Question: I am trying to analyze the correlation between various factors using 'ggplot2'. How do I get rid of the diagonal values that have a correlation value of 1?
Here's the code:
'''
data(attitude)
library(ggplot2)
library(reshape2)
M = cor(attitude,use="pairwise.complete.obs")
M = round(M,4)
M[lower.tri(M)] <- NA
dat2 <- melt(M, id.var = rownames(M)[1])
ggplot(dat2, aes(as.factor(Var1), Var2, group=Var2)) + geom_tile(aes(fill = value)) +
geom_text(aes(fill = dat2$value, label = round(dat2$value, 1))) +
scale_fill_gradient(low = "yellow", high = "#D6604D", space = "Lab",
na.value = "grey50")
'''
Here's the plot and my goal is to get rid of the diagonal values.

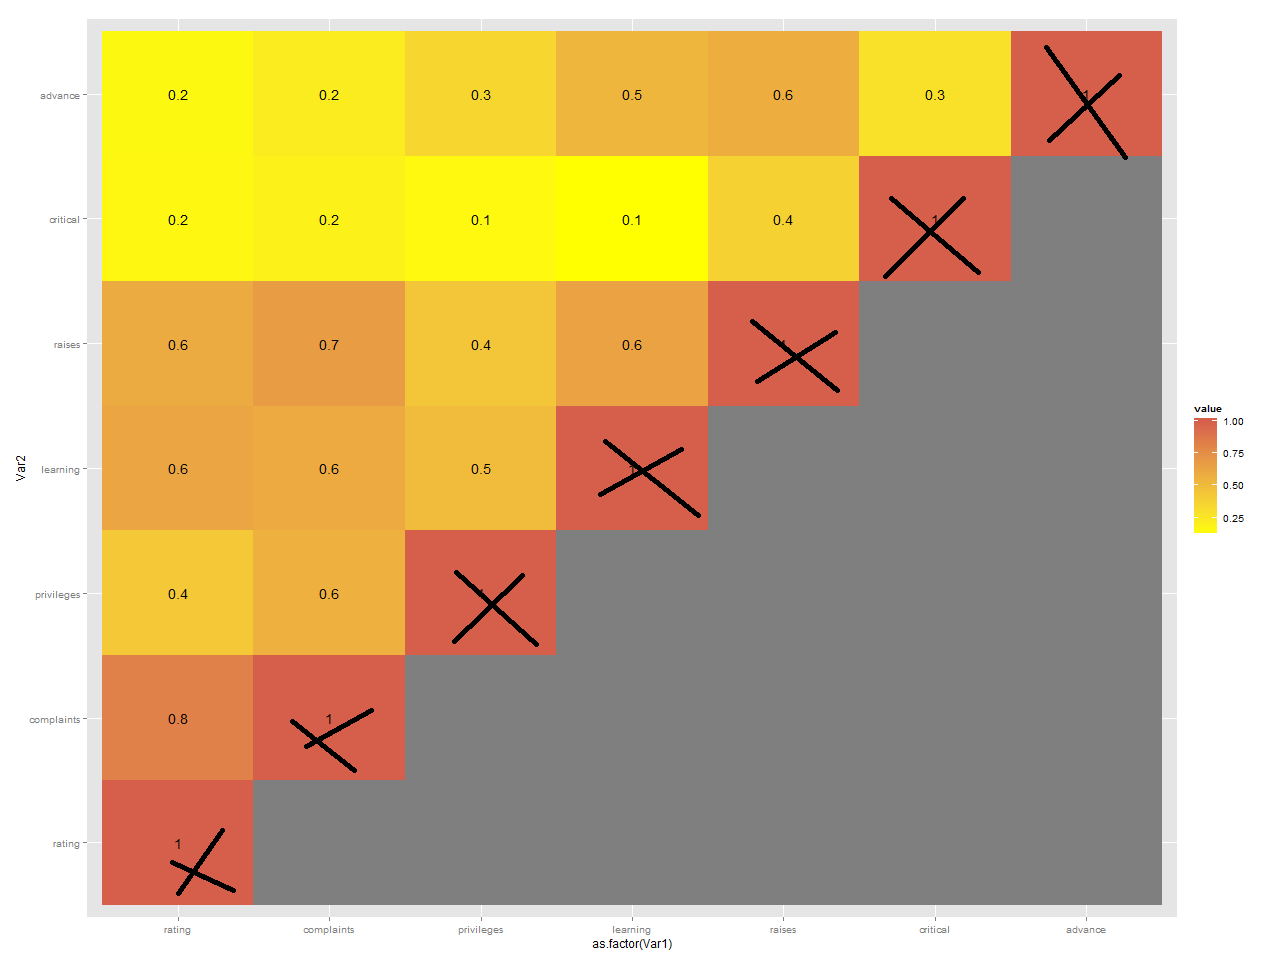
Answer: Here is a 'ggcorrplot' method in case you haven't considered it before:
'''
#### Load Additional Libraries ####
library(dplyr)
library(correlation)
library(ggcorrplot)
#### Create Correlation Matrix ####
cor.att <- attitude %>%
correlation()
#### Plot It ####
ggcorrplot(cor.att,
type = "upper",
lab = T,
show.diag = F)
'''
Which produces this without the diagonals using the upper triangle you wanted:
<URL>